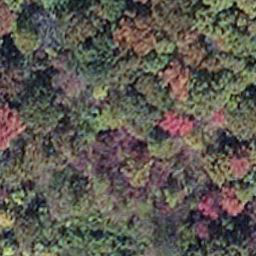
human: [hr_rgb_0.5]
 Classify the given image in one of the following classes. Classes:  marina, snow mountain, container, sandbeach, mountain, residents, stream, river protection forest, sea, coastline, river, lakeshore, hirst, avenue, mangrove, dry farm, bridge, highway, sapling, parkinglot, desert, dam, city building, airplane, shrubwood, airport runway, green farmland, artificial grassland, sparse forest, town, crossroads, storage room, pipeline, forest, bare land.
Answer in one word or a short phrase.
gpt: mangrove